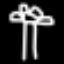
Label: palm tree